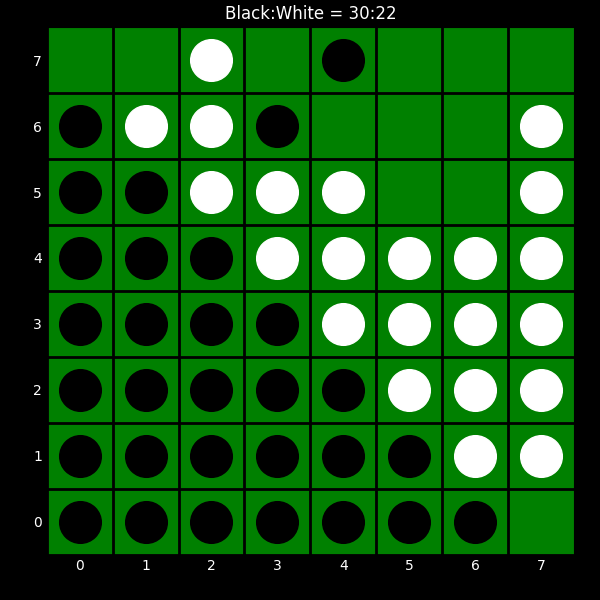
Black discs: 30
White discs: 22